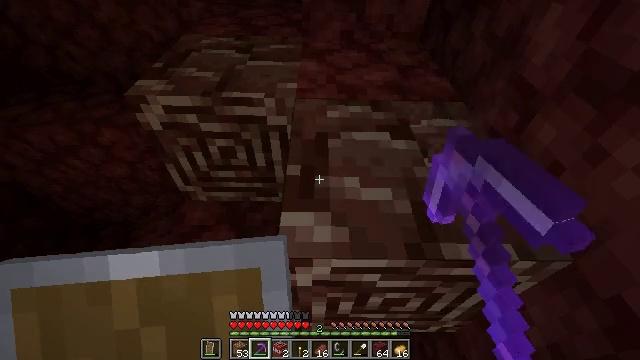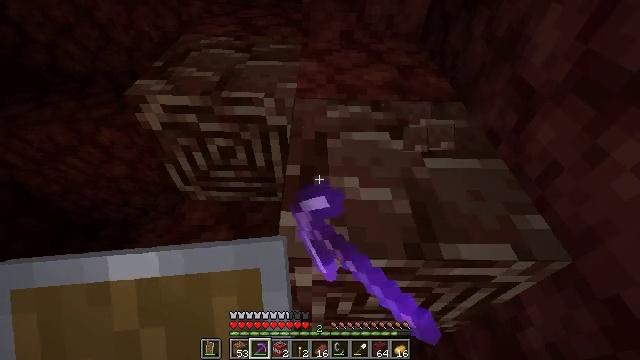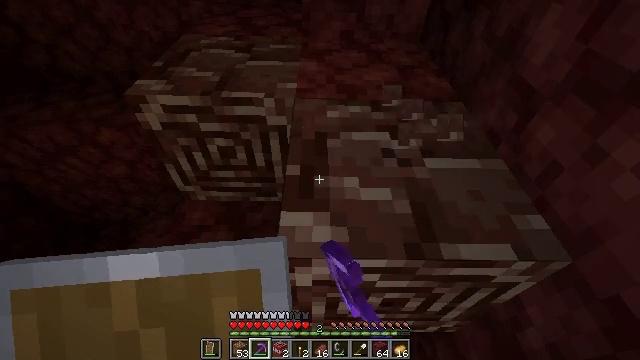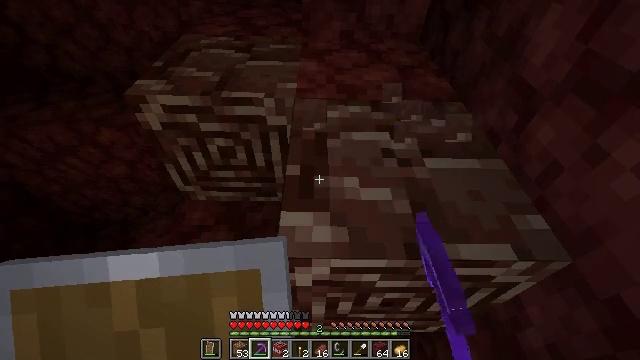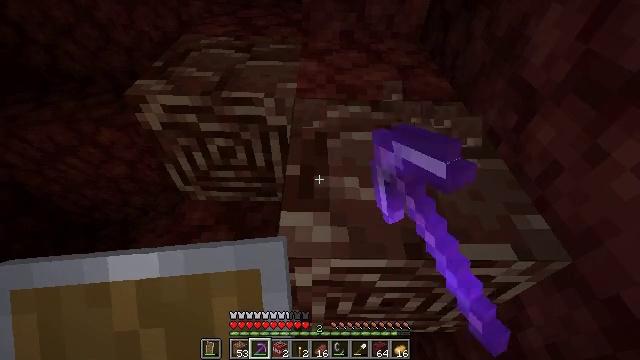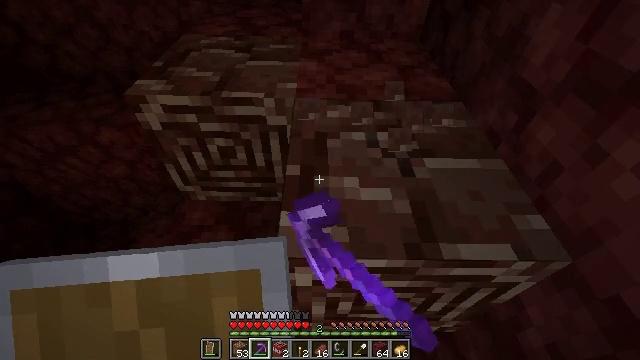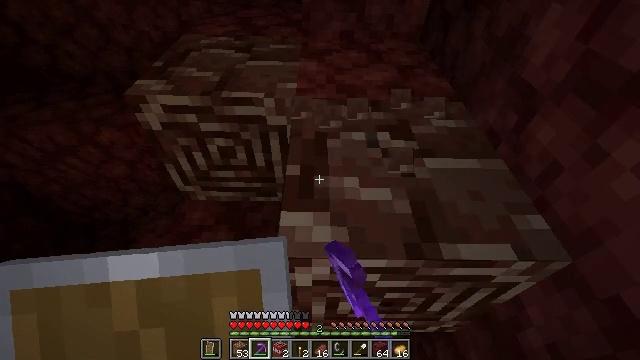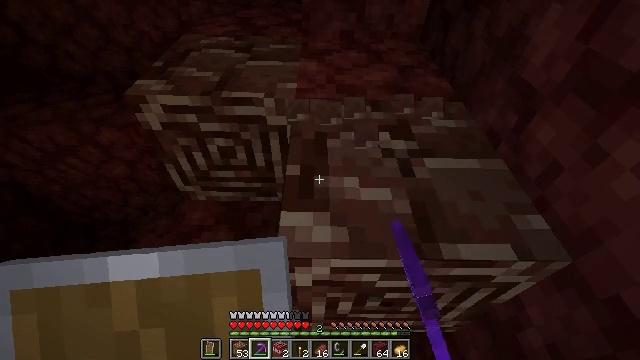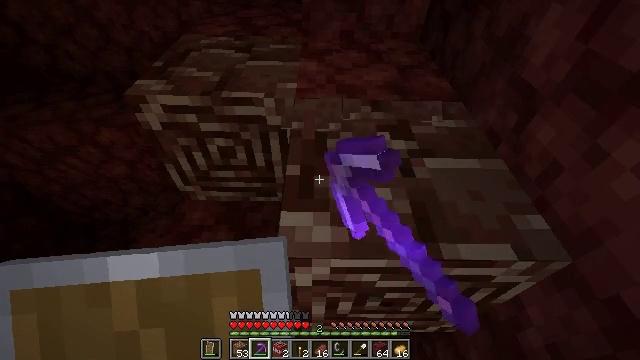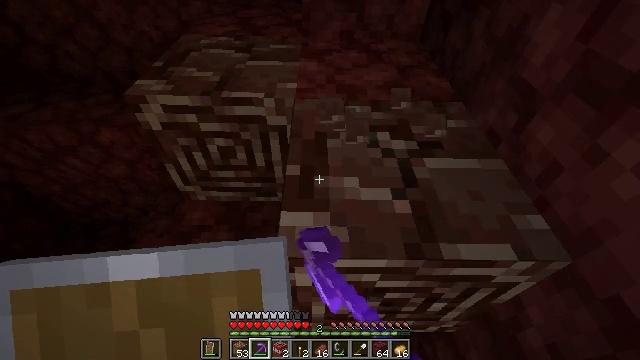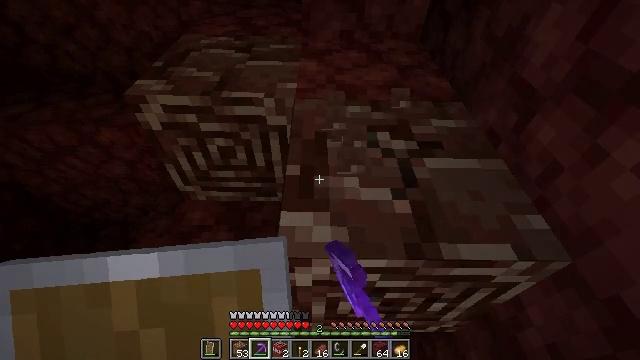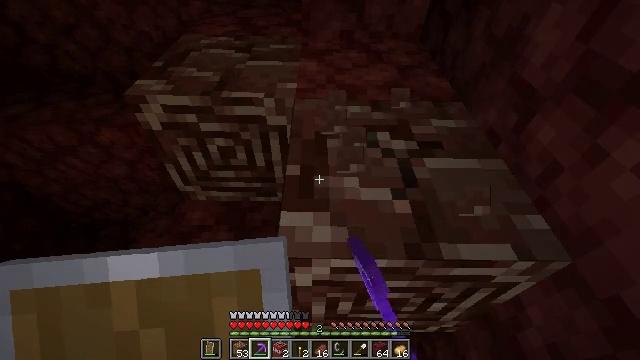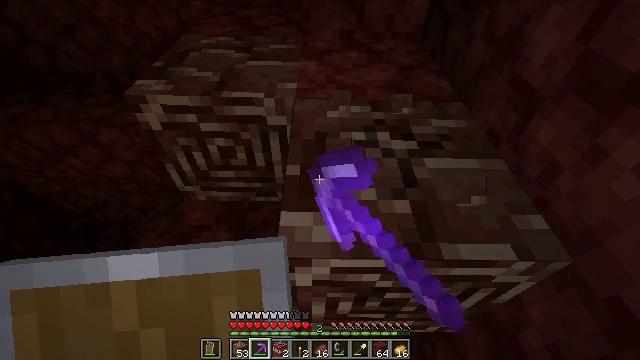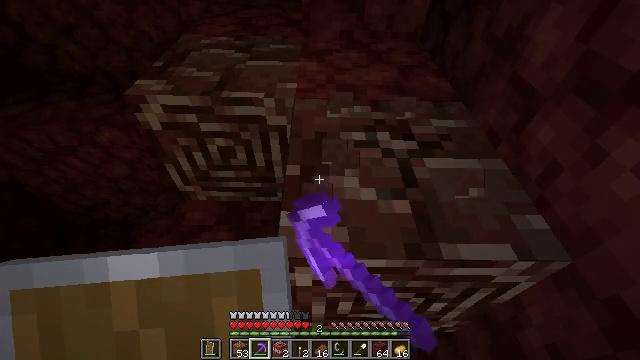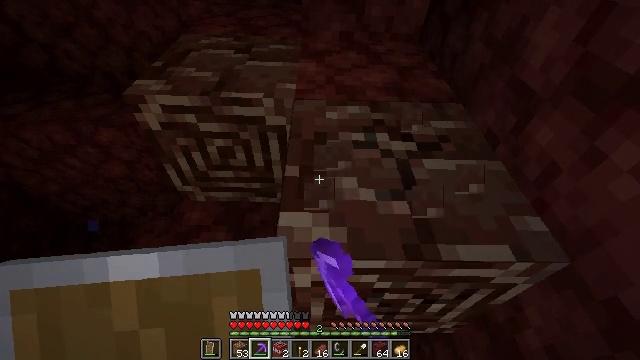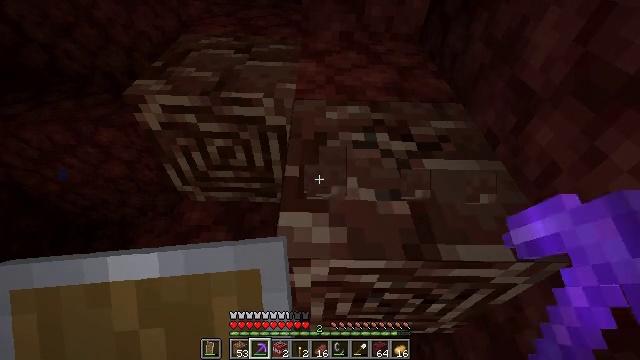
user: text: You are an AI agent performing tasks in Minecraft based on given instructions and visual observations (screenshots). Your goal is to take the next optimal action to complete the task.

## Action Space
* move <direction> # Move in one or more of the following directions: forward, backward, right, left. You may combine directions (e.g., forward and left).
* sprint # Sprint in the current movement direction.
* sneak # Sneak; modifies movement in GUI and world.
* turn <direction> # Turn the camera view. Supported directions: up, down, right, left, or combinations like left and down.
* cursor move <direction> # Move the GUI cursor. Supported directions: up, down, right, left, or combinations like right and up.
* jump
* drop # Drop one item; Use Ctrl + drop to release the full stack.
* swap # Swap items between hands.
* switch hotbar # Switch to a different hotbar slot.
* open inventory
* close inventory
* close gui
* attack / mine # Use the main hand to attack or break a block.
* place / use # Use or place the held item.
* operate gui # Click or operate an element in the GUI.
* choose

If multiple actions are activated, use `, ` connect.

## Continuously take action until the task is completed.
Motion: motion action
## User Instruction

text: Find and extract ancient debris from the Nether.
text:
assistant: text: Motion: attack / mine
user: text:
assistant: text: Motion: attack / mine
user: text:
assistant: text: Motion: attack / mine
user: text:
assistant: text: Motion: attack / mine
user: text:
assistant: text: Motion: attack / mine
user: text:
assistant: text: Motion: attack / mine
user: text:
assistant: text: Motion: attack / mine
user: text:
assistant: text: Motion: attack / mine
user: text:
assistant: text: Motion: attack / mine
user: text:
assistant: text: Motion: attack / mine
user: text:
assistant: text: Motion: attack / mine
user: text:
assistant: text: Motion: attack / mine
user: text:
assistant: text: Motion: attack / mine
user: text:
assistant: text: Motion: attack / mine
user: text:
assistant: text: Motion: attack / mine
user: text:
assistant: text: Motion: attack / mine
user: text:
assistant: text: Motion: attack / mine
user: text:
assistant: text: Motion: attack / mine
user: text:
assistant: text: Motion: attack / mine
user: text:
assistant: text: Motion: attack / mine
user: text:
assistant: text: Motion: attack / mine
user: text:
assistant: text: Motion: attack / mine
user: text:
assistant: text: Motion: attack / mine
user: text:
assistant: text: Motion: attack / mine
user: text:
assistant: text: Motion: attack / mine
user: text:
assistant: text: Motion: attack / mine
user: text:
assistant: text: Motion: attack / mine
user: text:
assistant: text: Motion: attack / mine
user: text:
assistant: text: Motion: attack / mine
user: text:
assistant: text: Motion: attack / mine